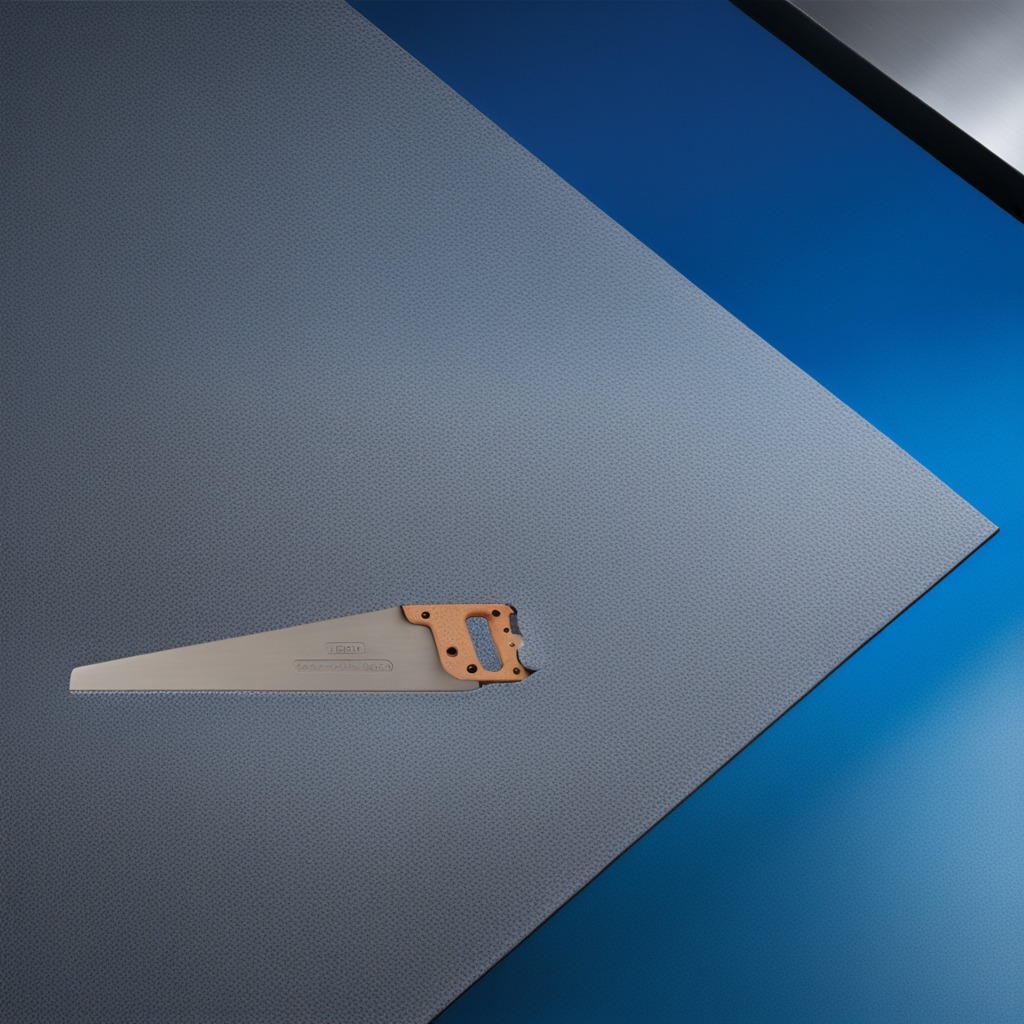
A metal saw lies on a clean granite tabletop inside a workshop under bright overhead lighting crisp shadows high clarity worn but beneath the mat